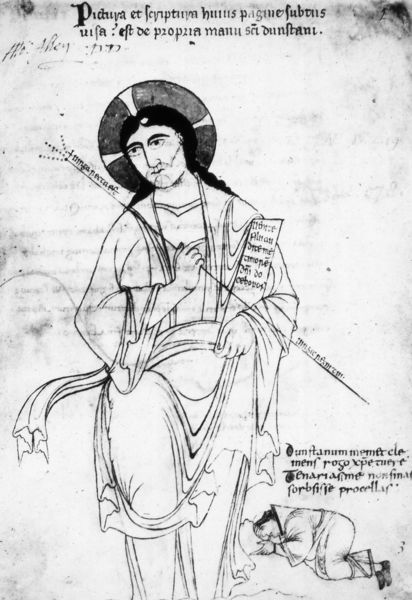
Titel: St. Dunstan’s Classbook
Institution: Oxford, Bodleian Library
Schlagwörter: hand, mann, schlaf, umhang, zeichnung, tuch, arme, bibel, falten, hände, gewand, haare, blatt, schultern, schrift, stab, tafel, buch, glaube, text, beten, heiligenschein, christus, jesus, heiliger, pfeil, handschrift, latein, buchmalerei, knieender, kniender, schlaft, schwarz haare